Question: From default Zoho Creator does not have this issue. To disable this red cross from a subform. Does anyone know if there is any 'hack' deluge script which cancels the on click event of this button?

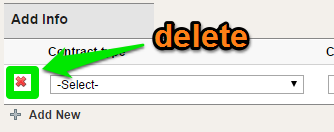
Answer: Its possible, if you embed your form into html page and apply css like this:
'''
#Attendors1-1 a[elname="zc-hideFormFieldEl"]{
pointer-events: none;
visibility:hidden;
}
'''
Use Chrome developer tool to find right tags